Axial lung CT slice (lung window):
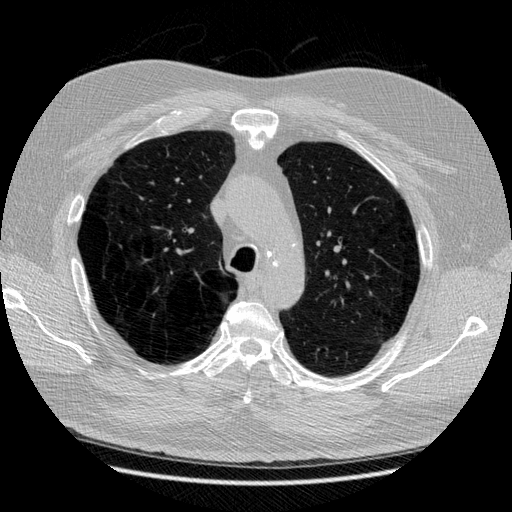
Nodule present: no